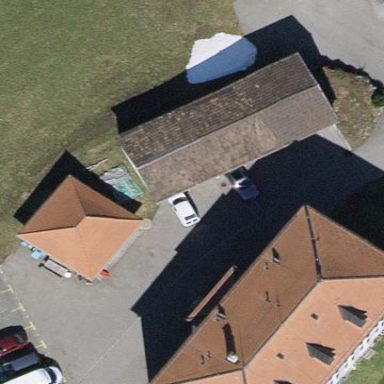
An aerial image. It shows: Garage building.